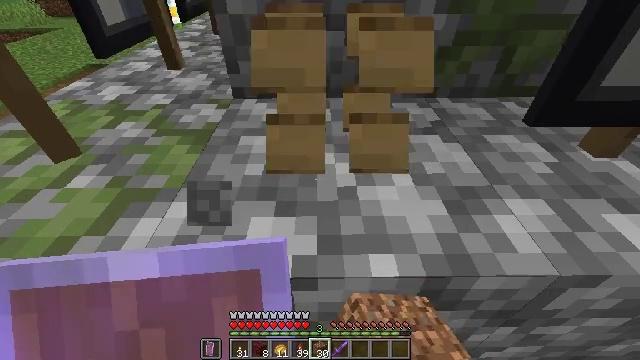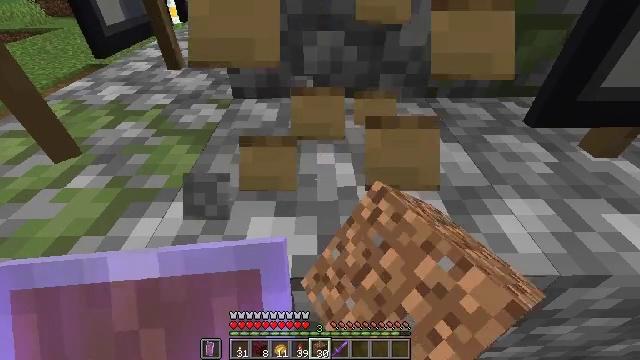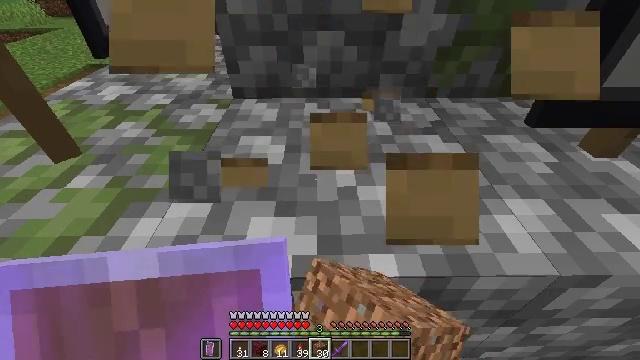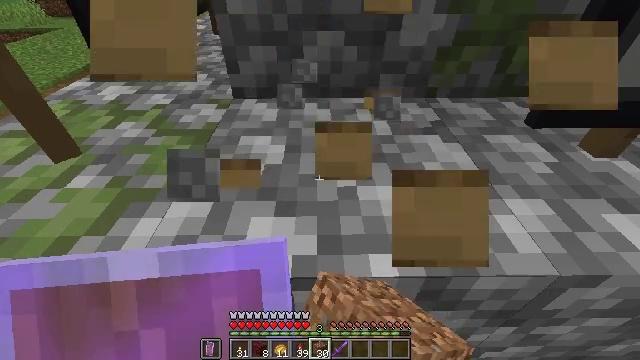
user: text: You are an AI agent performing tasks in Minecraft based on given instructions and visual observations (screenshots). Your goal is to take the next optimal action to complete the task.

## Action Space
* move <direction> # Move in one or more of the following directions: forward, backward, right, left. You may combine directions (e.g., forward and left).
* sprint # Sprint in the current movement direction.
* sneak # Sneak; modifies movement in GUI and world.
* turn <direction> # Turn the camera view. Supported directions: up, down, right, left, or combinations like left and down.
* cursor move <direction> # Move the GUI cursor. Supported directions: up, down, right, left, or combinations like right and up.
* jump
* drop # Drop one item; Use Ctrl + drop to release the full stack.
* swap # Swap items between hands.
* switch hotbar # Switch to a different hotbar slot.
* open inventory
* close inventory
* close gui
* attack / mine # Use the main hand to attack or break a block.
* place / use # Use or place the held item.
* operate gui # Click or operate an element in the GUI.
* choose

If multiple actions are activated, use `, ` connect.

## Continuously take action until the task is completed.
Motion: motion action
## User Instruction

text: Attack the white banner to gather it.
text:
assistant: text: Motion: attack / mine
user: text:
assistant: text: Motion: attack / mine
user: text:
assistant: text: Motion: attack / mine
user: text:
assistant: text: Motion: attack / mine